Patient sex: M
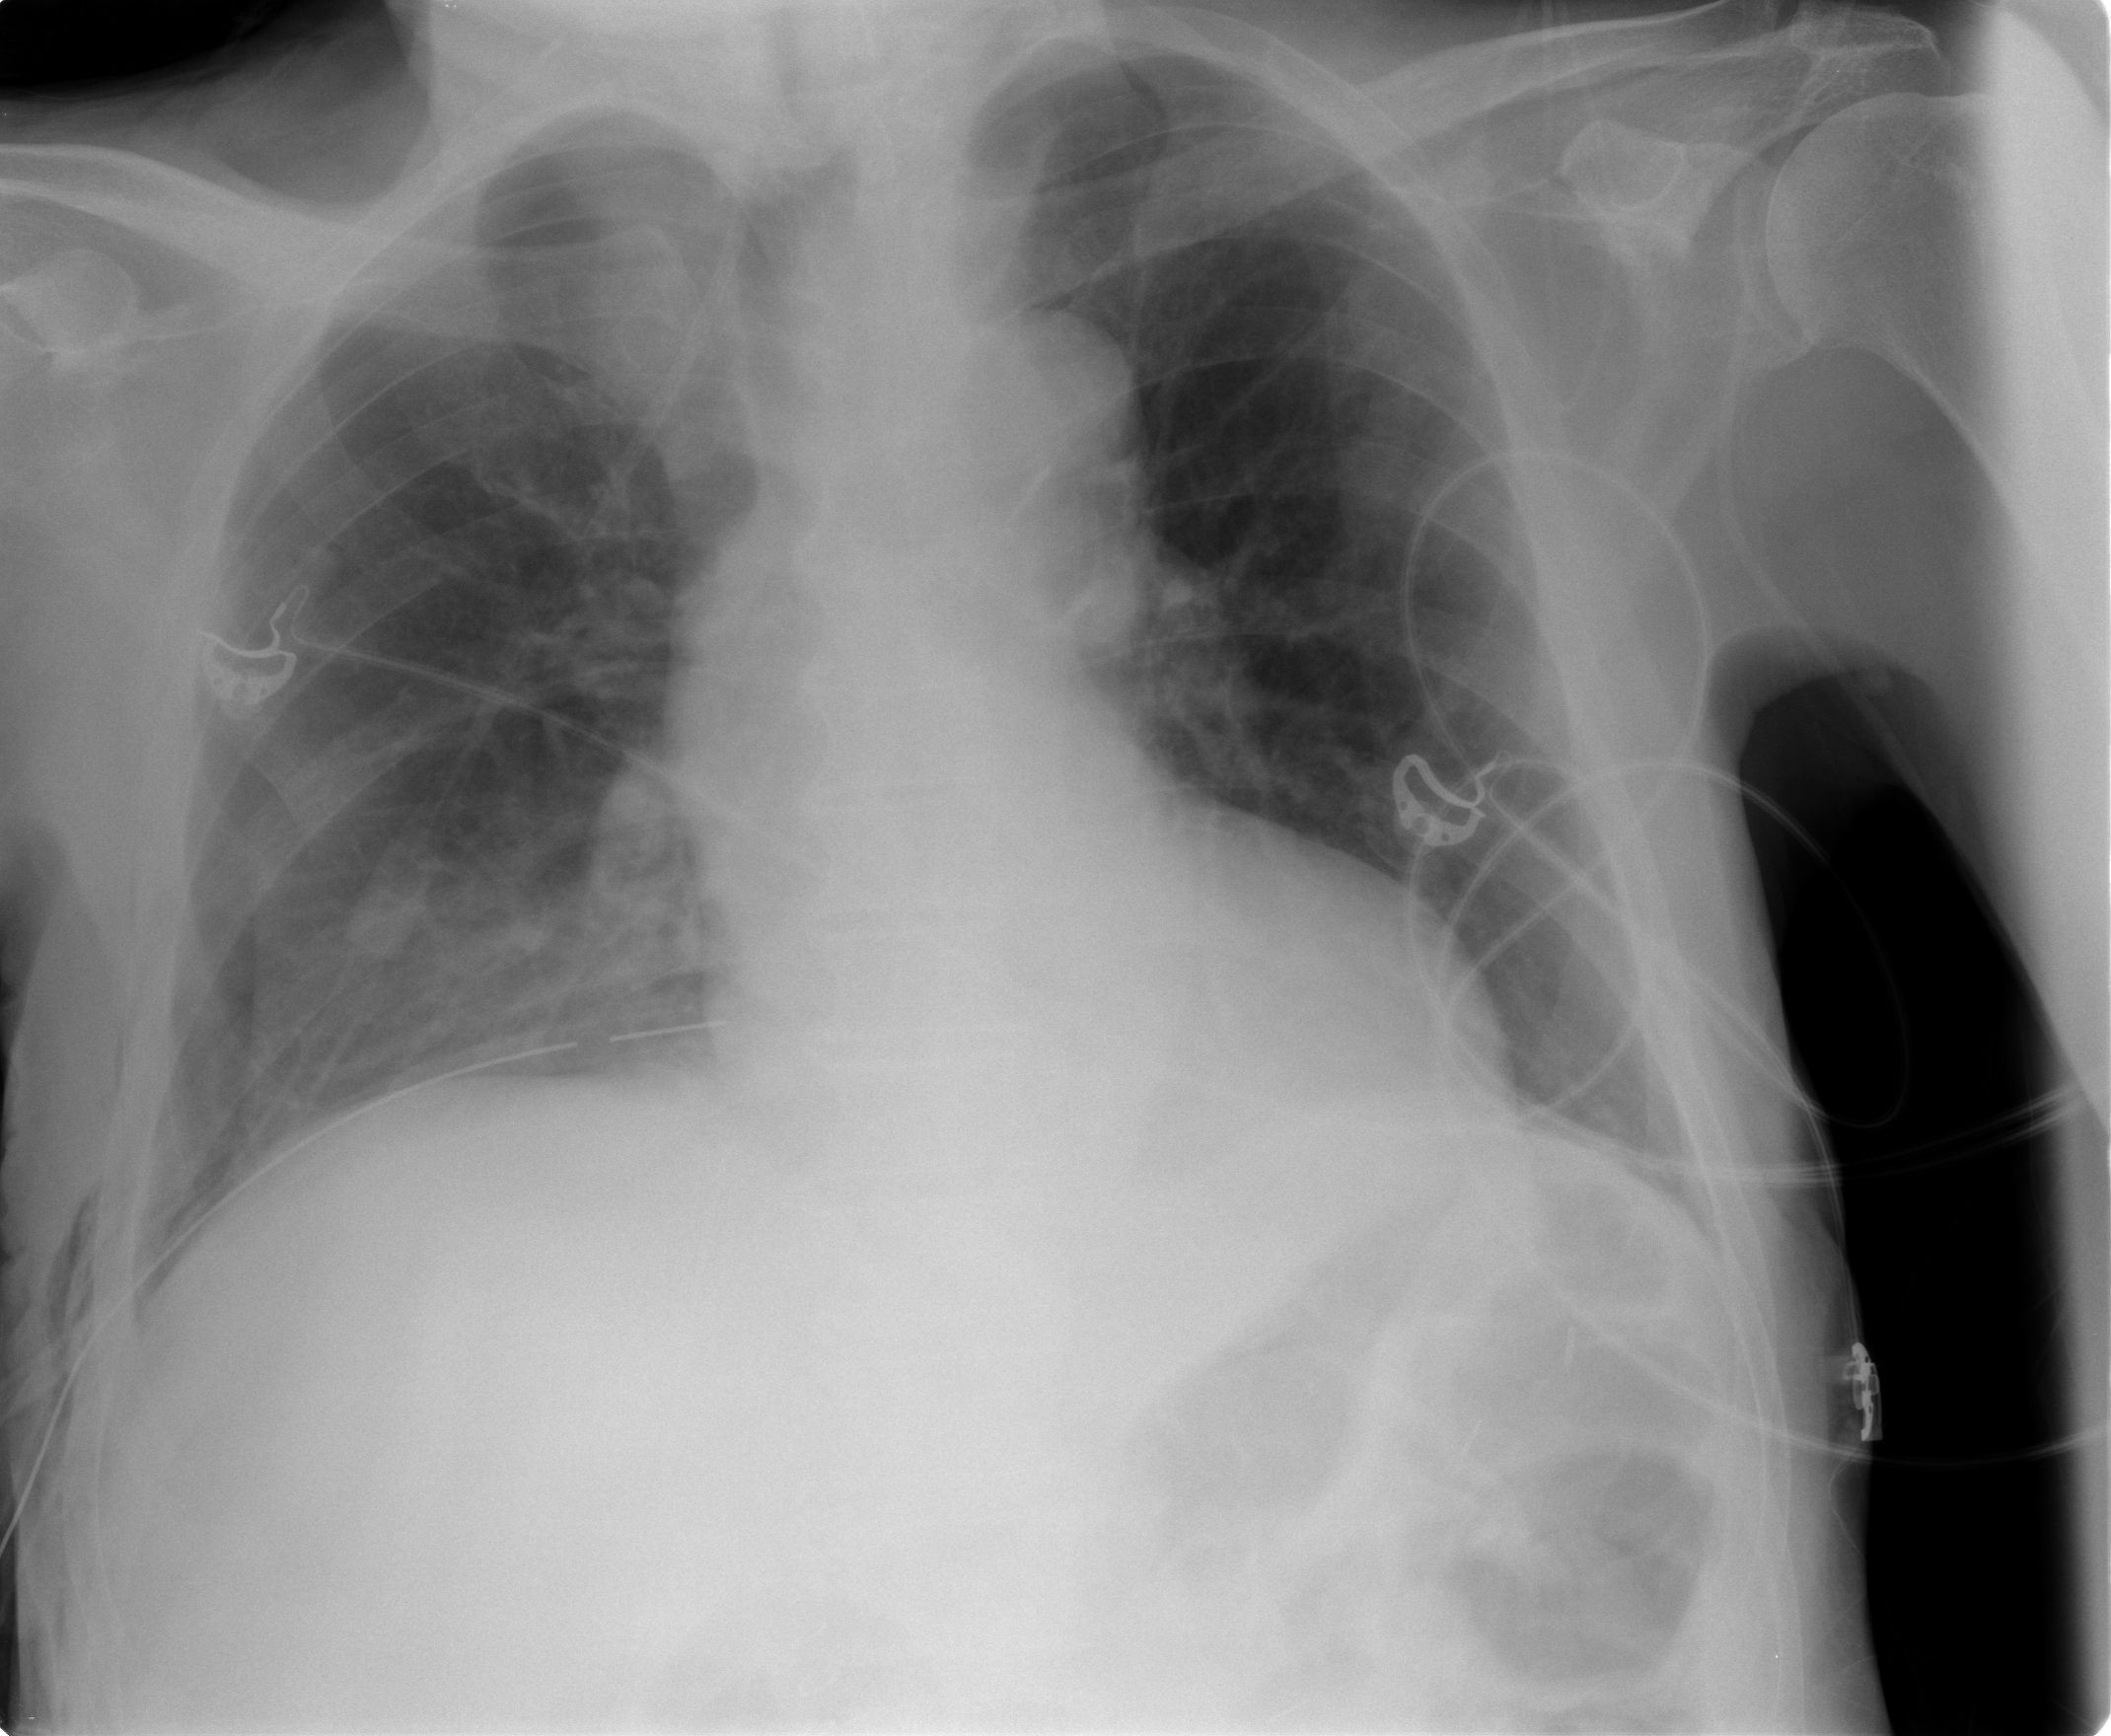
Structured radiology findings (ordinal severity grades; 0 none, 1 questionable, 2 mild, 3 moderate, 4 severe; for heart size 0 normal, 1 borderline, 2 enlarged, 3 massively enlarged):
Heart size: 0
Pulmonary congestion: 1
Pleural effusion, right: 0
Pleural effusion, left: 0
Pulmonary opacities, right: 0
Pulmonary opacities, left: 0
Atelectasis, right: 0
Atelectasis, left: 0